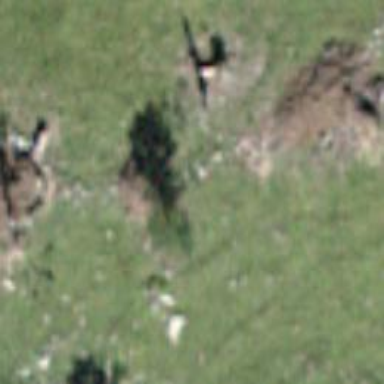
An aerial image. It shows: Dry stone wall barrier.